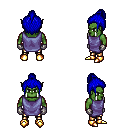
a pixel art fantasy rpg character, male body template, orc, green skin, chain tabard jacket, gold greaves, blue short topknot hairstyle, metal gloves, gold boots, four views (front, back, left, right), 2x2 character sprite sheet, small pixel art, hard edges, no anti-aliasing